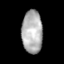
Tissue: skin
Cell type: Epithelial cells
Senescence score: 0.915
Nuclear area (px): 869
Mean DAPI intensity: 175.291